Field crop: maize
Growth stage: 2
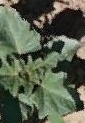
Species: datura